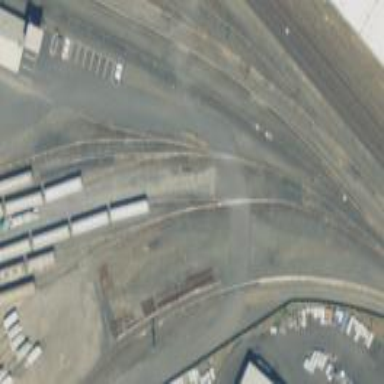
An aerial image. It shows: Railway level crossing.